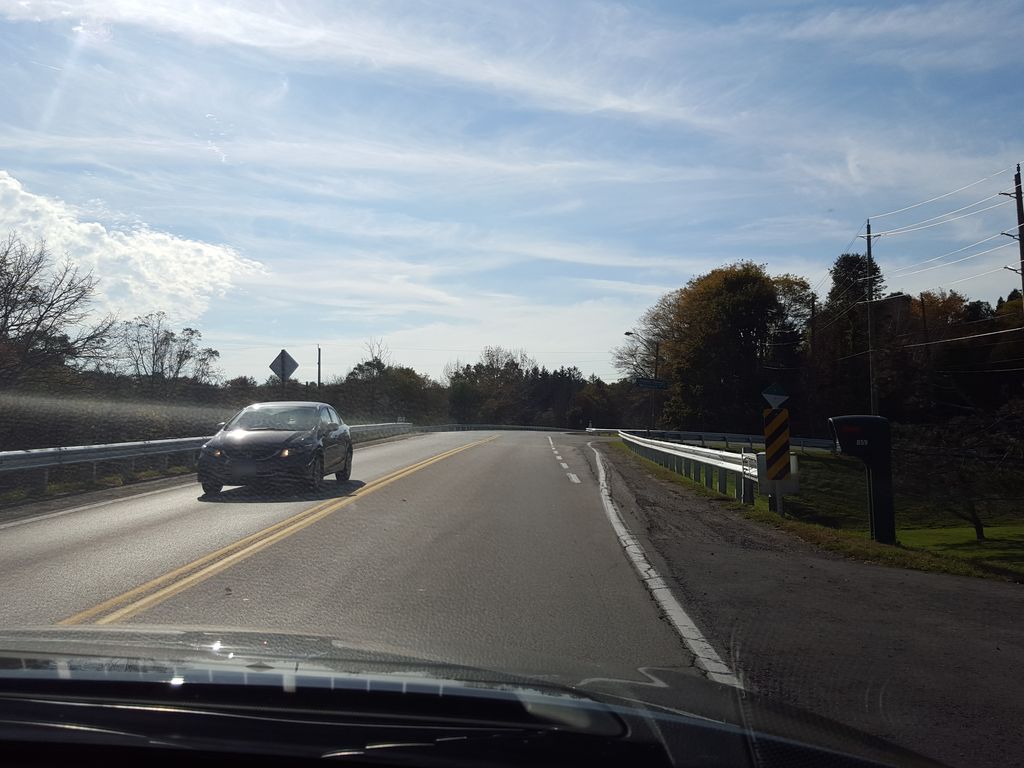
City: hamilton